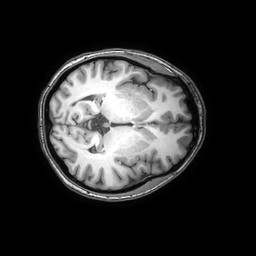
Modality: T1w
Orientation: axial
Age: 33
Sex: female
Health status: healthy
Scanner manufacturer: philips
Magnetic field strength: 3 T
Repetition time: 0.0079 s
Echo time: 0.0035 s